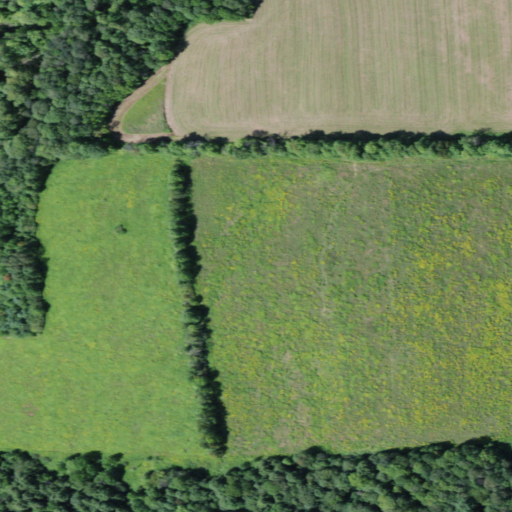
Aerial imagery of mountain in New York named Bacon Hill containing pasture, deciduous forest, cultivated crops, mixed forest, and woody wetlands